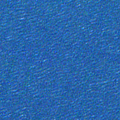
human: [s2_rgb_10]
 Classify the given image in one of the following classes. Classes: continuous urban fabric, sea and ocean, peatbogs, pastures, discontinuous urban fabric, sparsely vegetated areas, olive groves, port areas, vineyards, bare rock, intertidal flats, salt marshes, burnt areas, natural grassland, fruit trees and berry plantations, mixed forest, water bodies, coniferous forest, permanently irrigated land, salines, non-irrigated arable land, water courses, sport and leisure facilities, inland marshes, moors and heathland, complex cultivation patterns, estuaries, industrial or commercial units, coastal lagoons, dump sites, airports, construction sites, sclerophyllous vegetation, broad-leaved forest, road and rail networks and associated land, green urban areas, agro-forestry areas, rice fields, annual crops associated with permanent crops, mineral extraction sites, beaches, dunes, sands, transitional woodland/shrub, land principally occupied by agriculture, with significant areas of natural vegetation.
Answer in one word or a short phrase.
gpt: sea and ocean